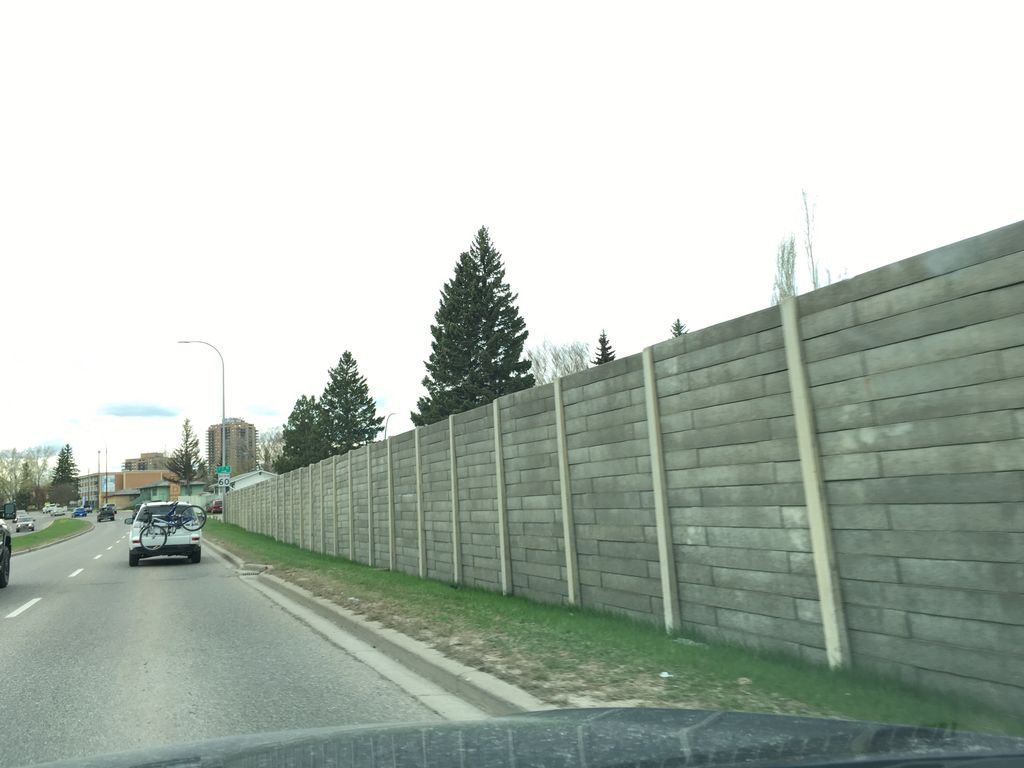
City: calgary